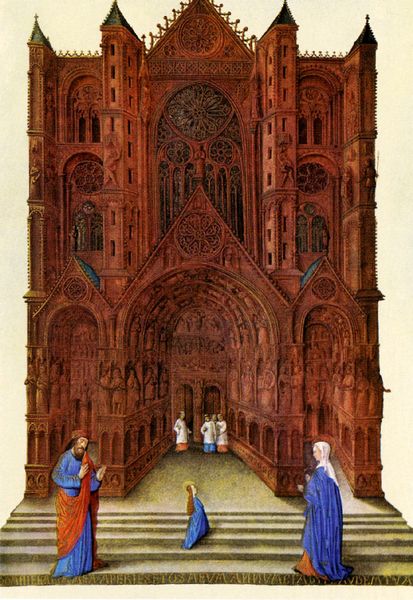
Titel: Très Riches Heures des Jean Duc de Berry
Institution: Chantilly, Musée Condé
Schlagwörter: blau, menschen, rot, architektur, kirche, familie, gotik, turm, modell, giebel, rundbogen, treppe, tor, eingang, türme, dom, altar, kathedrale, portal, gotisch, rosette, priester, maria, joseph, heilige familie